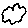
Label: cloud